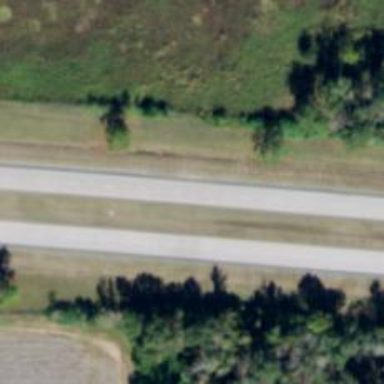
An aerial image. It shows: Trunk highway with expressway features. It is dual carriageway.